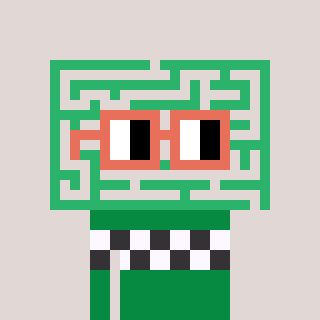
a pixel art character with square orange glasses, a maze-shaped head and a green-colored body on a warm background